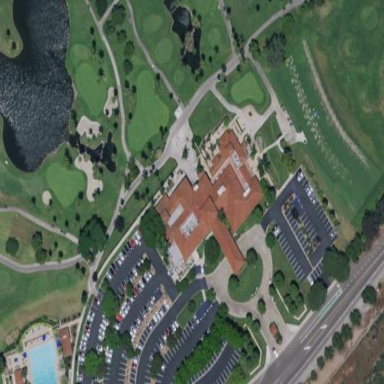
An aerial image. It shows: Clubhouse building at golf course.